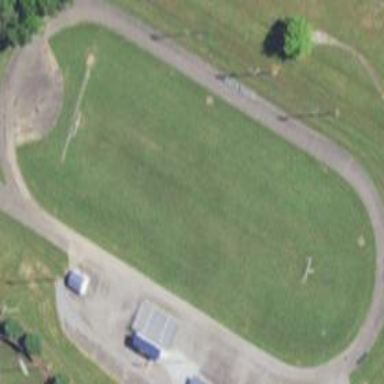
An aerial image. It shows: Track in leisure land.